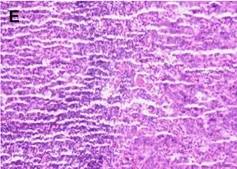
(D,E) Thymoid-differentiated carcinoma is suggested.
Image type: pathology (h&e)